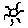
Label: sun